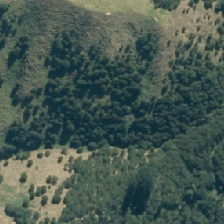
Land cover: manuka_kanuka